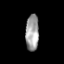
Tissue: lung
Cell type: Endothelial cells
Senescence score: 0.2116
Nuclear area (px): 470
Mean DAPI intensity: 160.432